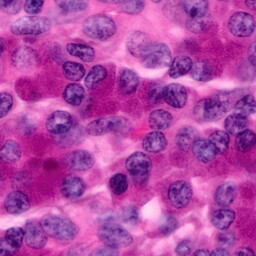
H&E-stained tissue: Pancreatic